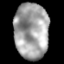
Tissue: lung
Cell type: Epithelial cells
Senescence score: 0.22
Nuclear area (px): 1885
Mean DAPI intensity: 162.09